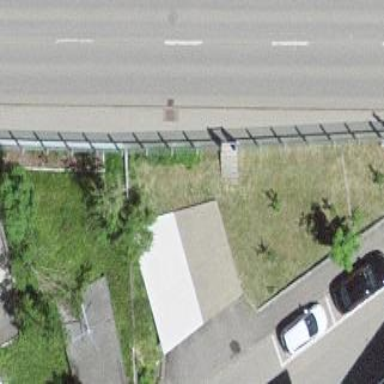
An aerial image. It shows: Garage building.